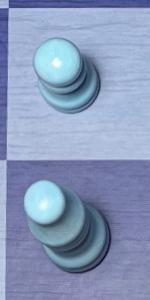
Label: Bishop_White